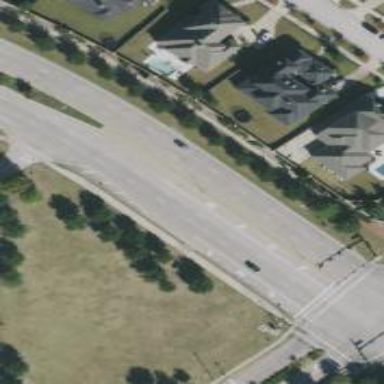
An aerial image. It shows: Primary highway with separate sidewalk.